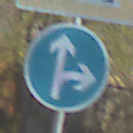
Verkehrszeichen: VorgeschriebeneFahrtrichtungGeradeausOderRechts
Zusatzzeichen oben: Arbeitsstelle
Umgebung: Outdoor, Suburban
Tageszeit: MorningAfternoon
Wetter: Clear
Licht: Natural
Jahreszeit: NotSpecified
Kontrast: HighContrast